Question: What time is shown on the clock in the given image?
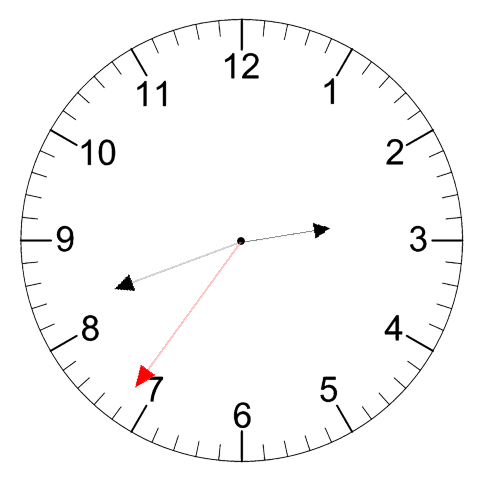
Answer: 02:41:36